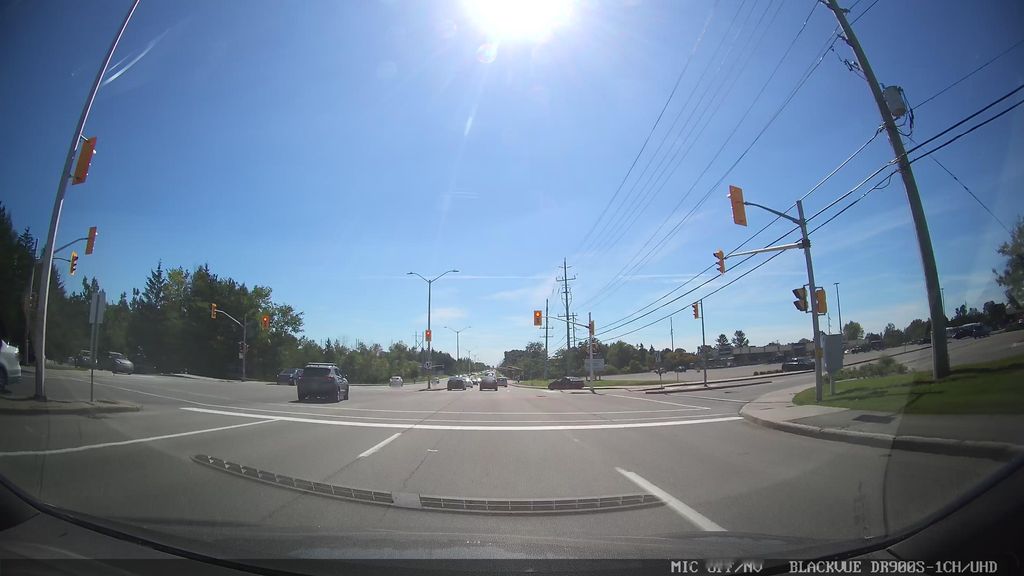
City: ottawa-gatineau